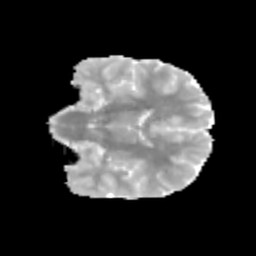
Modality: MD
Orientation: coronal
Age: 12
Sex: male
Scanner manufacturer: siemens
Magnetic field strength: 3 T
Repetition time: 3.8 s
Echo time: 0.07 s